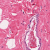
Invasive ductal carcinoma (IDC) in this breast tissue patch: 0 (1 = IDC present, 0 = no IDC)